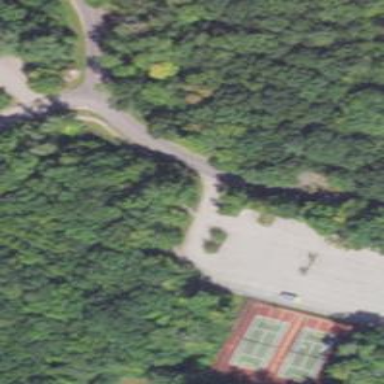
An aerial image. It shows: Driveway leading to service road.